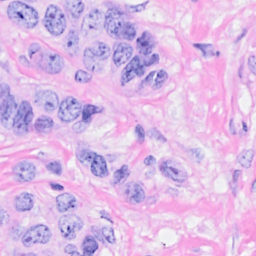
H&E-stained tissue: Breast